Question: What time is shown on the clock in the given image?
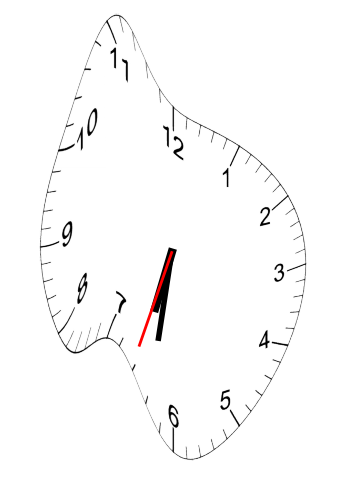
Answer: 06:31:33